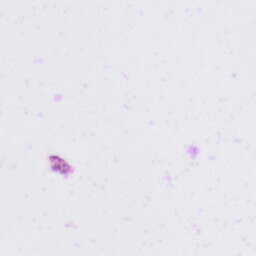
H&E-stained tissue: Tonsil